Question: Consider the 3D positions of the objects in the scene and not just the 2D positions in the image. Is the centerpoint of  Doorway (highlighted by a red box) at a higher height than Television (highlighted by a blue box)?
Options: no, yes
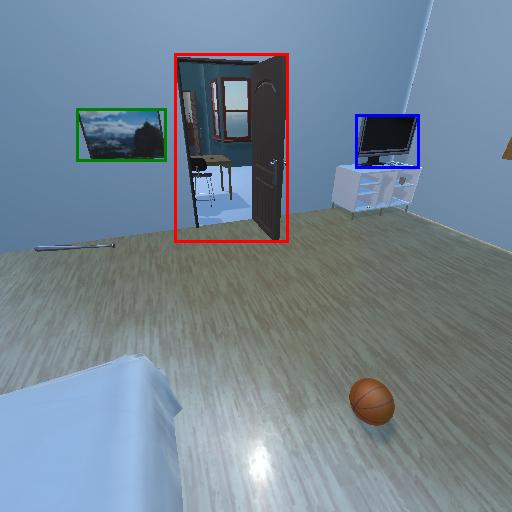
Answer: no